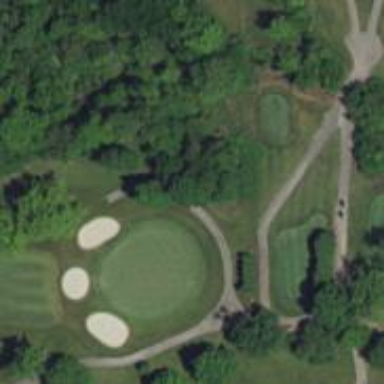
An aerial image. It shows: Pathway for golfing.